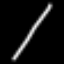
Label: line